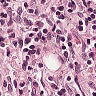
Metastatic tissue present: no